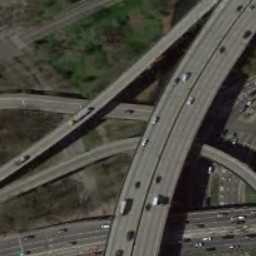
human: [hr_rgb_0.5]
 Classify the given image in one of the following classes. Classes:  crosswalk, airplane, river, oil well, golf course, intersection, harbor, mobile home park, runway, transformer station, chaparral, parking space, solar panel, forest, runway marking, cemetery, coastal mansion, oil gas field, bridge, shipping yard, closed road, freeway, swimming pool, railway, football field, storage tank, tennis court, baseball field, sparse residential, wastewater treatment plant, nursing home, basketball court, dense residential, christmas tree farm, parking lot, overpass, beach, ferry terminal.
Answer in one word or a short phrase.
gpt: overpass